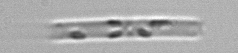
Label: Cerataulina_pelagica